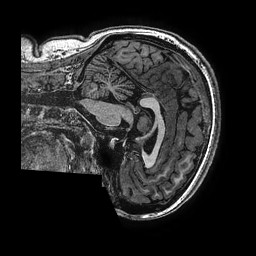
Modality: T1w
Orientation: sagittal
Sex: female
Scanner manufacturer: ge
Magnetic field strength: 3 T
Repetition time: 0.00766 s
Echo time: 0.003476 s